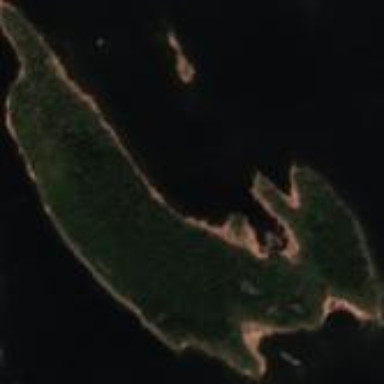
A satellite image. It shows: Island with natural coastline.